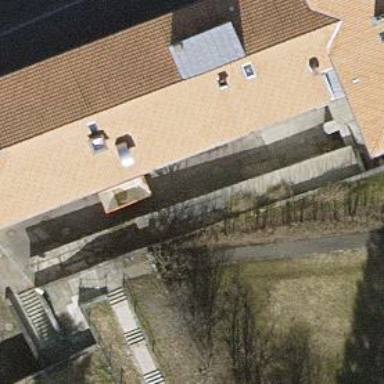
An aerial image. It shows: Retaining wall.